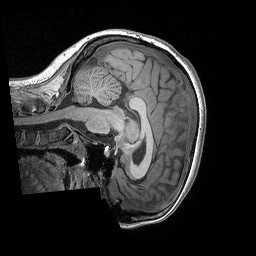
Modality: T1w
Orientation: sagittal
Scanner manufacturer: siemens
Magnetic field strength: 3 T
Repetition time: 2.3 s
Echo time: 0.00298 s